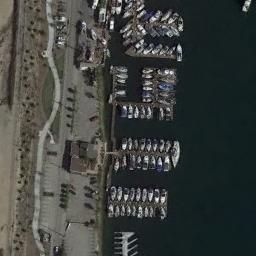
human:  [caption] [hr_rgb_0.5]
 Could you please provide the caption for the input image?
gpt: The harbor has lots of neatly docked boats and some parking lots are next to the harbor .

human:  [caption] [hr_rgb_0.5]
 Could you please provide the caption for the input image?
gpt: There are ships in the harbor, And there are ships moving .

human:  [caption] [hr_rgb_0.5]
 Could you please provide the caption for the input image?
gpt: Many ships moored neatly on the sea next to the harbor next to the parking lot .

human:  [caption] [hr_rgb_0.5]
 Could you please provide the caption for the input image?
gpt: There are many ships of different shapes and sizes in the harbor .

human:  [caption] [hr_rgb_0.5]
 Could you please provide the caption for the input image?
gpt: There are many ships and a parking lot with several cars at the harbor .